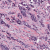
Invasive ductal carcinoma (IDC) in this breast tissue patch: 1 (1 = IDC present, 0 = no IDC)